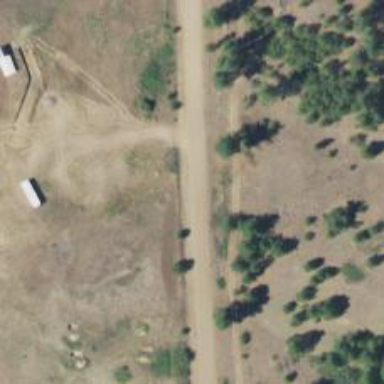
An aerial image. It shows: Unclassified road.